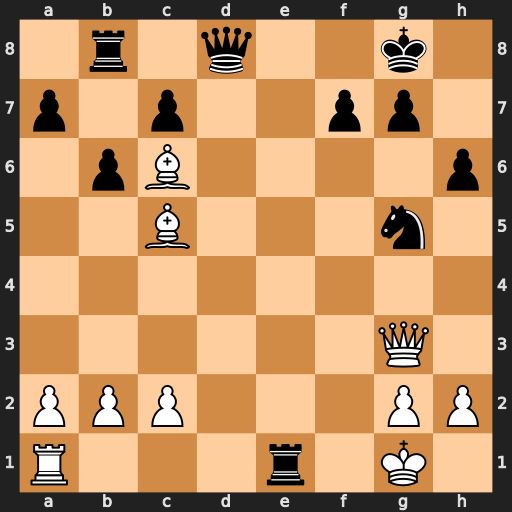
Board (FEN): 1r1q2k1/p1p2pp1/1pB4p/2B3n1/8/6Q1/PPP3PP/R3r1K1
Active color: w
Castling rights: -
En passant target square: -
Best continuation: Rxe1 bxc5 Re8+ Qxe8 Bxe8